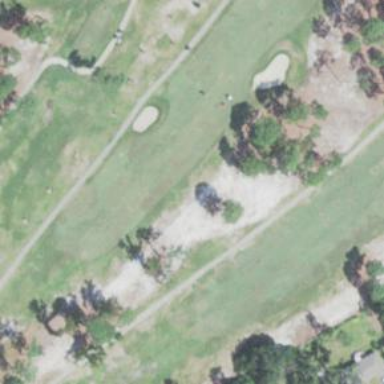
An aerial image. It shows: Area of rough grass used for golf.